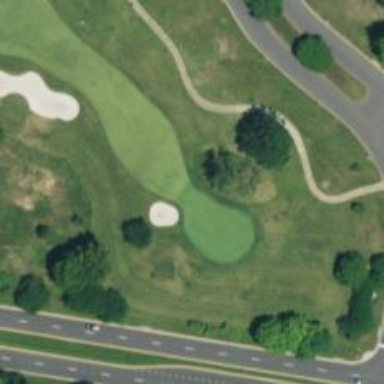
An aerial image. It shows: View of golf hole.